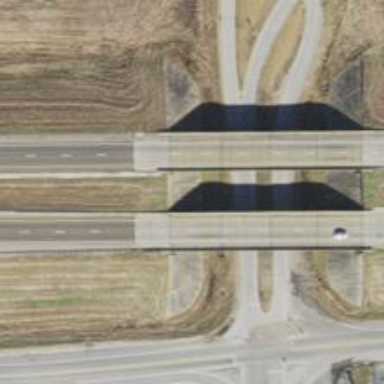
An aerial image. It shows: Beam bridge on motorway.